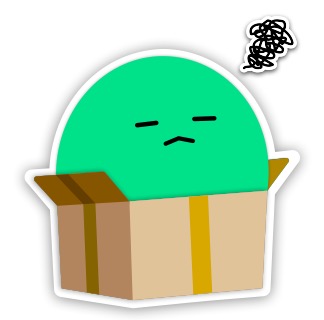
Label: others